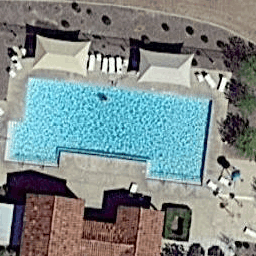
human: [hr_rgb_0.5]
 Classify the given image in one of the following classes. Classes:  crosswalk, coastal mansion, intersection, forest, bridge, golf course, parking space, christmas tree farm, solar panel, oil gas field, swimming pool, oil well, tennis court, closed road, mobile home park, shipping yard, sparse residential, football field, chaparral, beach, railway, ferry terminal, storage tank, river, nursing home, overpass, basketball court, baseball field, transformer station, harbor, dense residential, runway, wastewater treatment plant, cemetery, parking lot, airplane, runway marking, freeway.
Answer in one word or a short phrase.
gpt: swimming pool